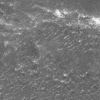
Atmospheric dust classification: not_dusty